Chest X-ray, PA view. Patient: 42 years old, sex M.
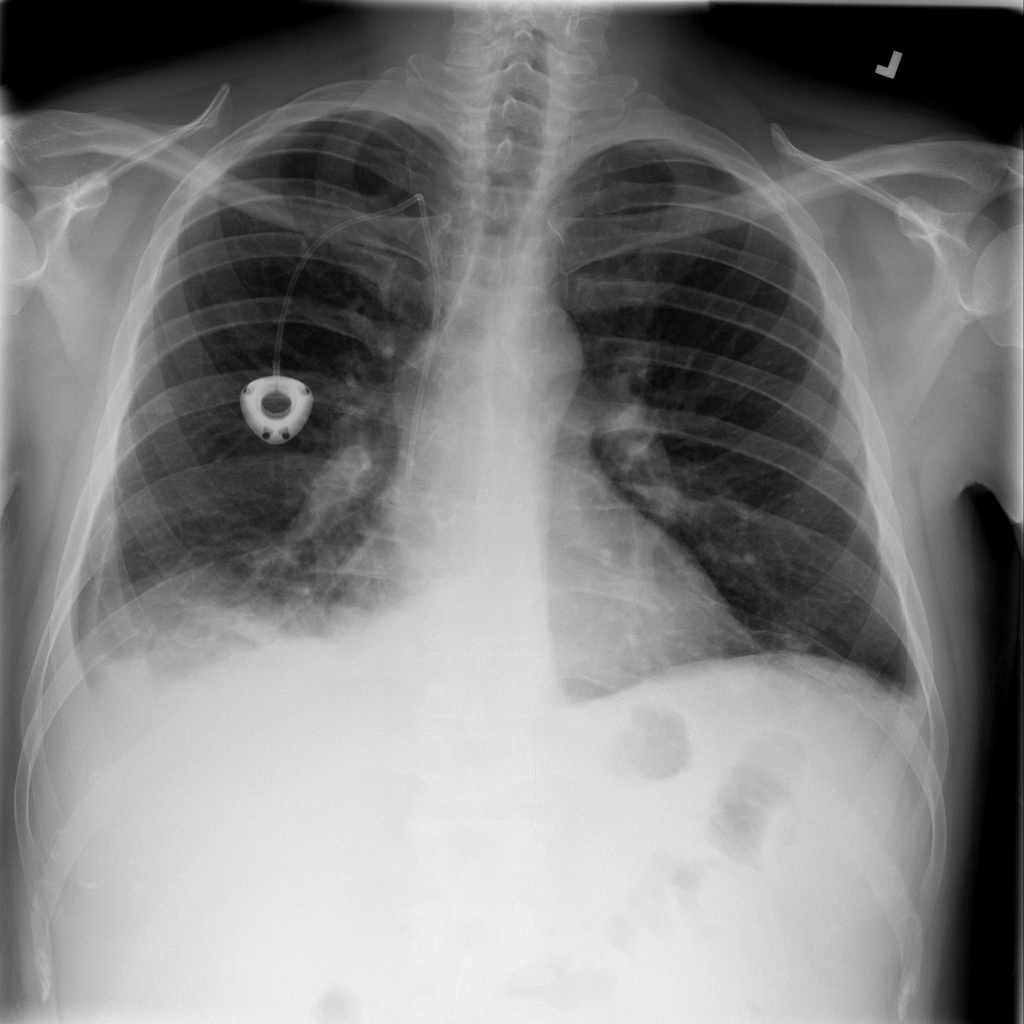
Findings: Atelectasis, Consolidation, Effusion, Infiltration